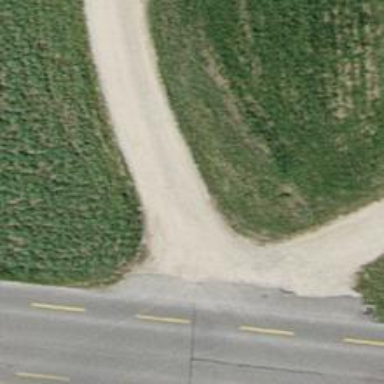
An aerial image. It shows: Gravel track with track type of grade3.